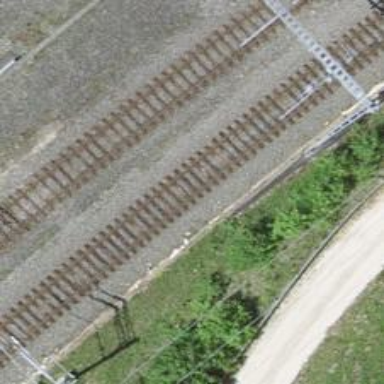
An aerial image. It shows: Single-track electrified railway siding with contact line.